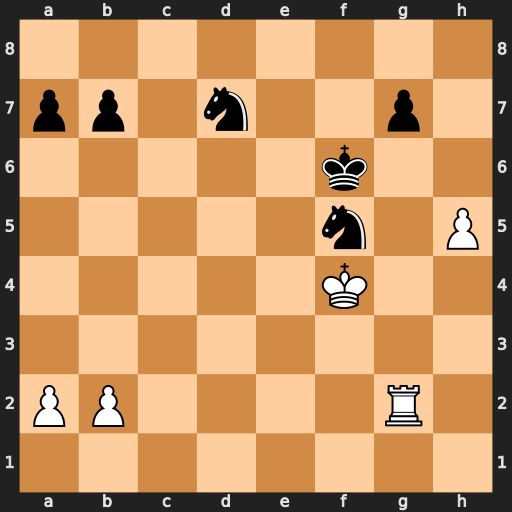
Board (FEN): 8/pp1n2p1/5k2/5n1P/5K2/8/PP4R1/8
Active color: w
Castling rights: -
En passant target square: -
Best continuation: Rg6+ Kf7 Kxf5